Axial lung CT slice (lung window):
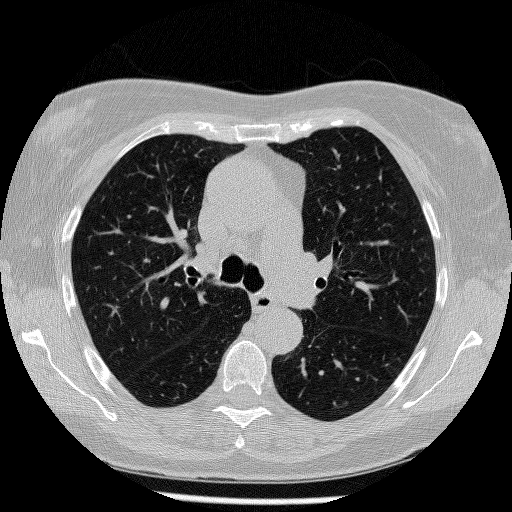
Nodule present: no